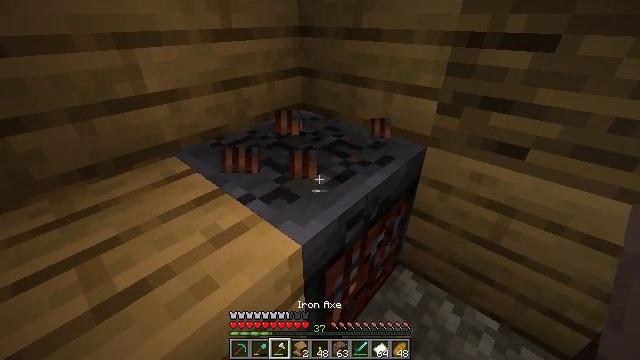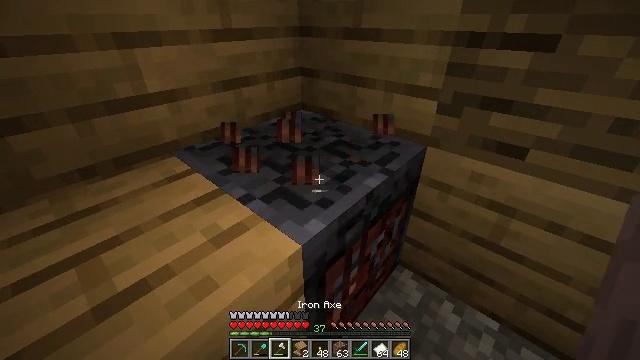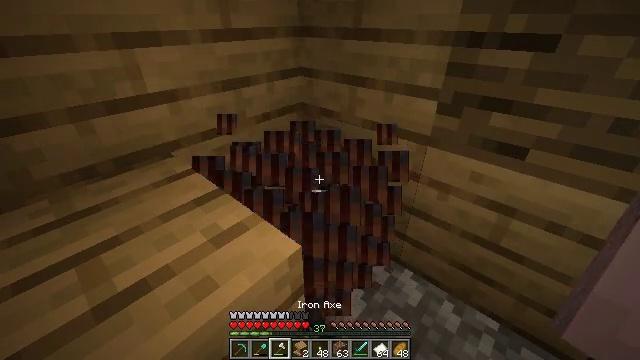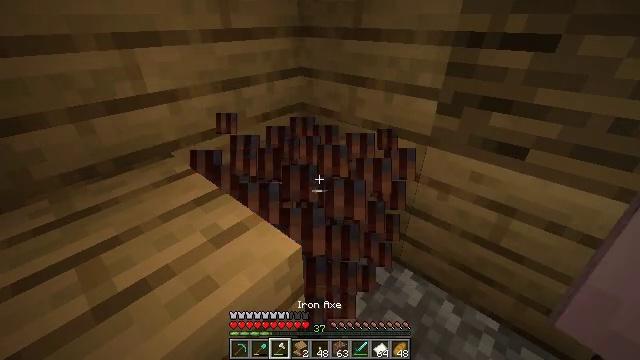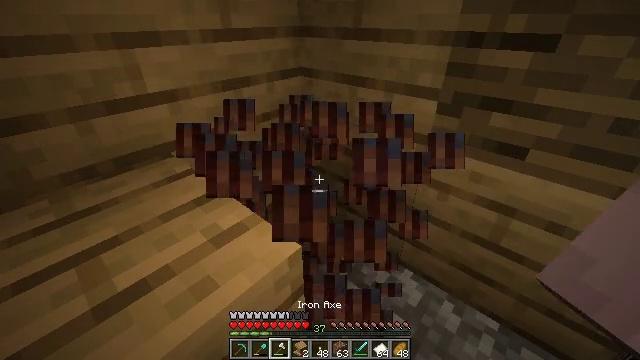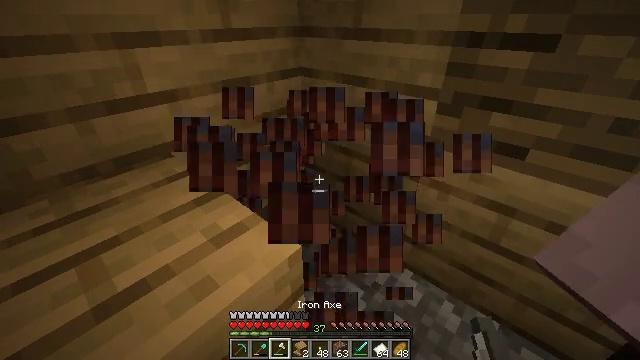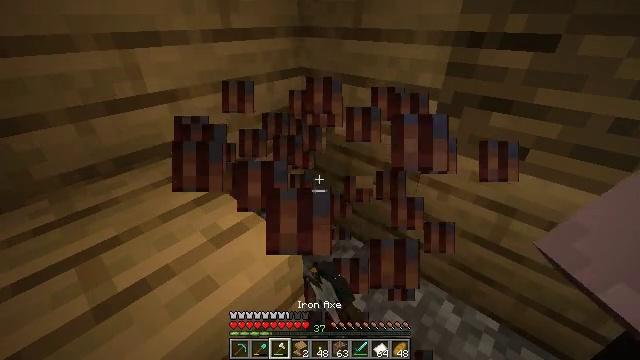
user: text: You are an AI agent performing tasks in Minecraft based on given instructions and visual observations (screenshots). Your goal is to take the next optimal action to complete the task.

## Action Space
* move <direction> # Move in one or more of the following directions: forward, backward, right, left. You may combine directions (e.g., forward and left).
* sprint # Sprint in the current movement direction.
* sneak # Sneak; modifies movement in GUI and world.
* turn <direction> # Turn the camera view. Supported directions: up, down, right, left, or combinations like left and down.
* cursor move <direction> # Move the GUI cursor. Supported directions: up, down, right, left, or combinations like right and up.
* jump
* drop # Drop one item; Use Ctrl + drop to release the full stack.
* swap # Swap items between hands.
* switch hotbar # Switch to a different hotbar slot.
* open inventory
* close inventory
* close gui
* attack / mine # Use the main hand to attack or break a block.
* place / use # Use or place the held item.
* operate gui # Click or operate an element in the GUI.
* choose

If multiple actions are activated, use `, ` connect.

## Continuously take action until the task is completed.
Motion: motion action
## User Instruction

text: Mine the smithing table.
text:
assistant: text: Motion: attack / mine
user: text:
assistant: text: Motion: attack / mine
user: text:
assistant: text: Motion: attack / mine
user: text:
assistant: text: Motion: attack / mine
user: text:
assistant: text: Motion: attack / mine
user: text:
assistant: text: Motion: attack / mine
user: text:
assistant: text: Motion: attack / mine